A spectrogram of one vibration snapshot from a rotating-machine test bench is shown (time on one axis, frequency on the other). What is the most likely rotor condition (normal, misalignment, unbalance, looseness)?
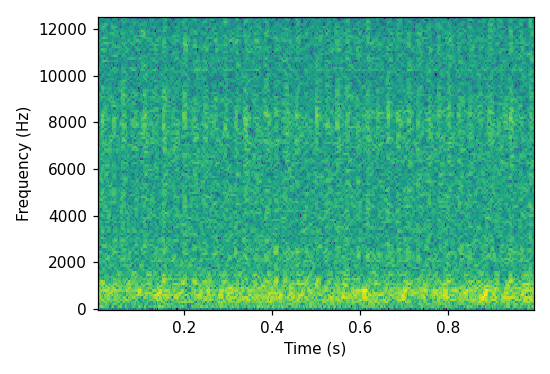
Answer: misalignment